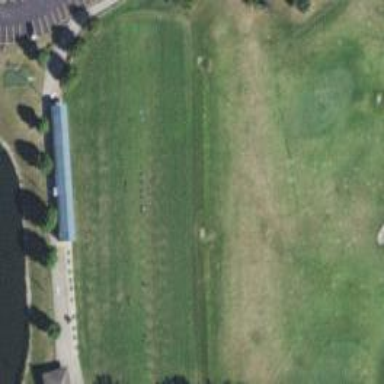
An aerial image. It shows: Grassy area designated as golf tee.